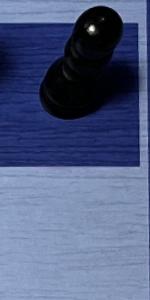
Label: Empty